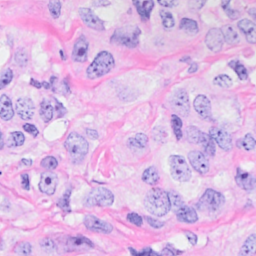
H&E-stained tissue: Breast